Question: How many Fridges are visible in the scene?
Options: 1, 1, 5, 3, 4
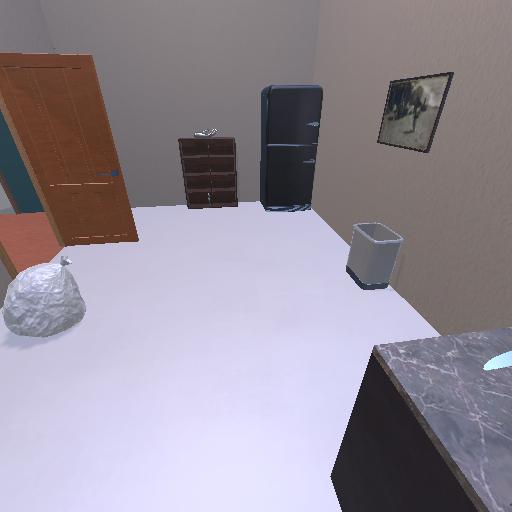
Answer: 1